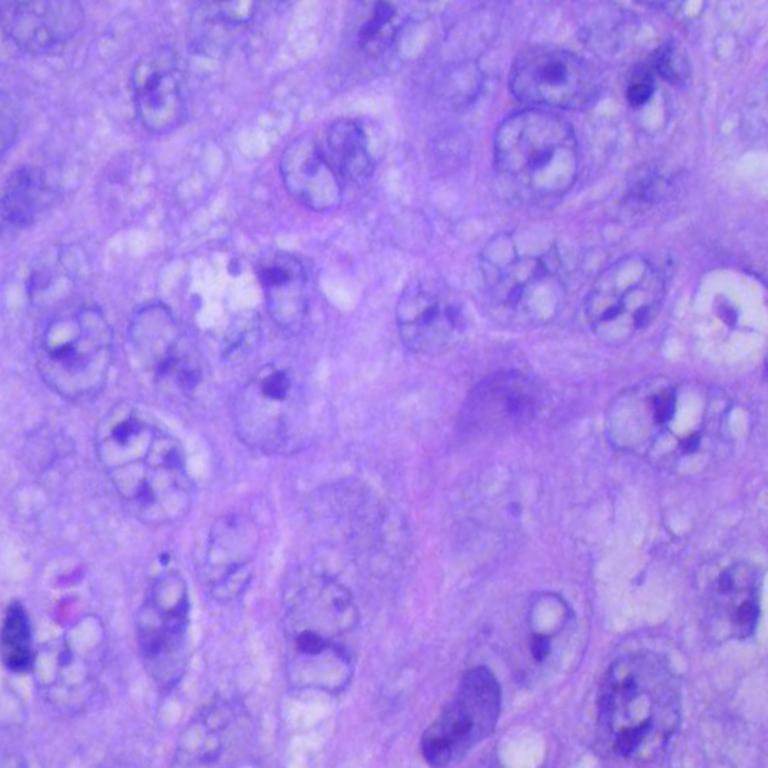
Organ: lung
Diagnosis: squamous carcinomas